Question: I tried from <URL>
'''
<% Room.all.in_groups_of(1).each do |room_array| %>
<% room_array.each do |room| %>
<%= check_box_tag "student[room_ids][]", room.id, @student.room_ids.include?(room.id), id: dom_id(room) %> <%= label_tag dom_id(room), room.name %><br>
<% end %>
<% end %>
'''
when i change 'in_groups_of(1)' to 'in_groups_of(5)', I got the error
> Called id for nil, which would mistakenly be 4 -- if you really wanted
the id of nil, use object_id
'''
<% Room.all.in_groups_of(5).each do |room_array| %>
<% room_array.compact.each do |room| %>
<%= check_box_tag "student[room_ids][]", room.id, @student.room_ids.include?(room.id), id: dom_id(room) %> <%= label_tag dom_id(room), room.name %><br>
<% end %>
<% end %>
'''
Why not display to column?

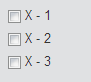
Answer: in_groups_of method filled array with nil object when count of objects is less in array. so you need to remove nil before rendering them.
use compact to remove nil objects
'''
<% Room.all.in_groups_of(1).each do |room_array| %>
<% room_array.compact.each do |room| %>
<%= check_box_tag "student[room_ids][]", room.id, @student.room_ids.include?(room.id), id: dom_id(room) %> <%= label_tag dom_id(room), room.name %><br>
<% end %>
<% end %>
'''